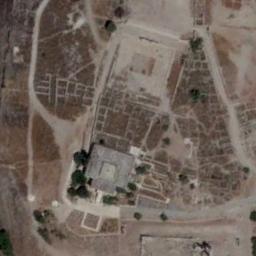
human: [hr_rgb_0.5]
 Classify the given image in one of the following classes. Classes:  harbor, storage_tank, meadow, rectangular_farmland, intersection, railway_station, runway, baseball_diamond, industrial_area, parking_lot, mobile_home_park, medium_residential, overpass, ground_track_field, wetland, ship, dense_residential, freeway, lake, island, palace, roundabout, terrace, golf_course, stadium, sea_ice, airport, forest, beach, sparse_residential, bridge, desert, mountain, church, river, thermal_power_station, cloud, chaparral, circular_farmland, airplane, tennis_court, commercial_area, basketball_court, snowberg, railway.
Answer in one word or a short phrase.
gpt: palace